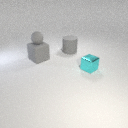
large gray rubber cube behind small cyan metal cube